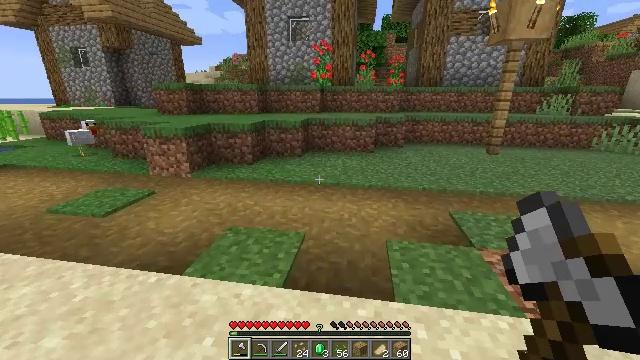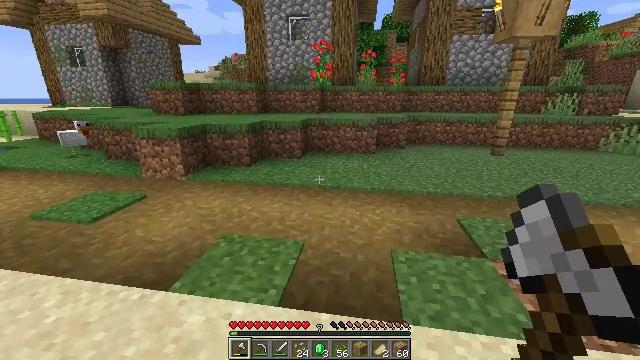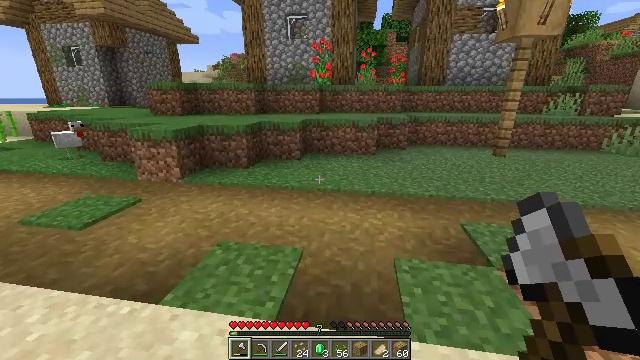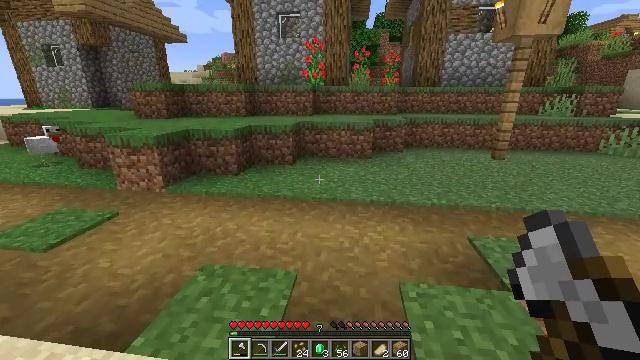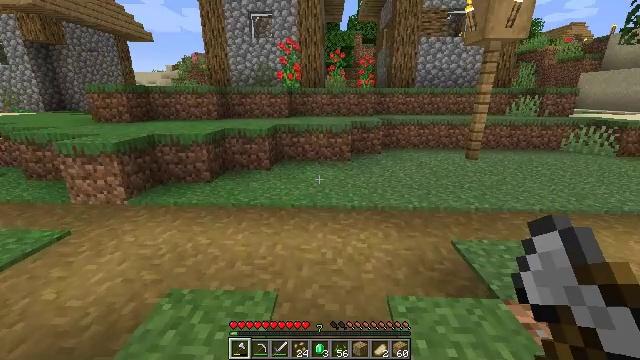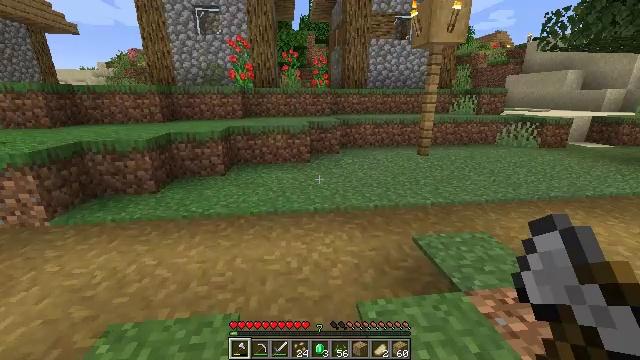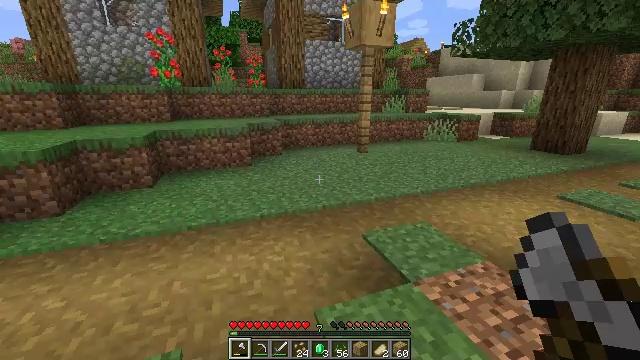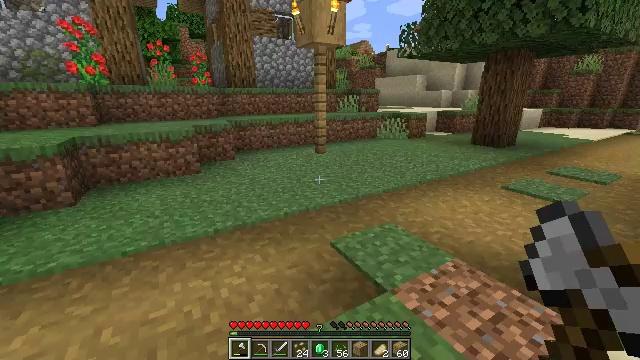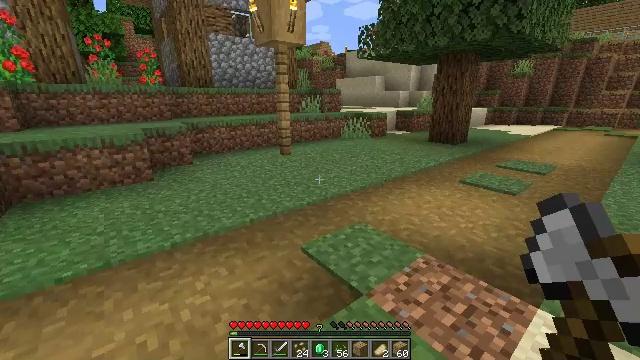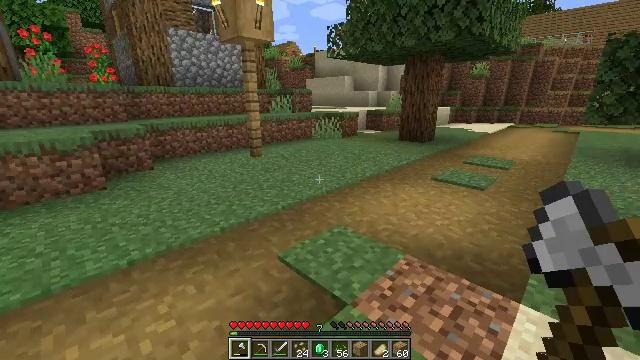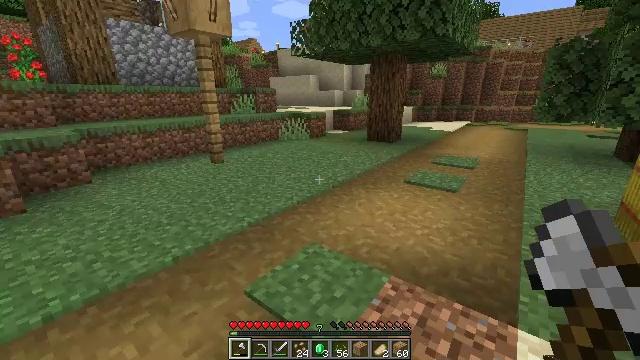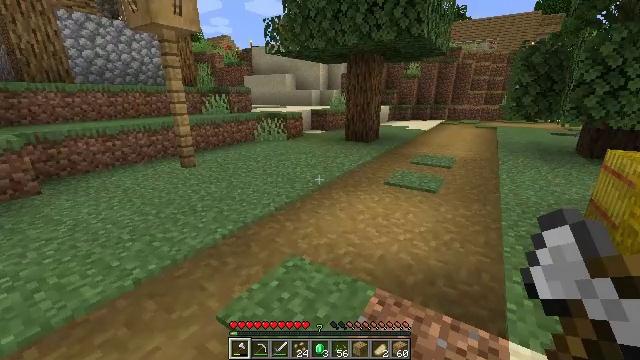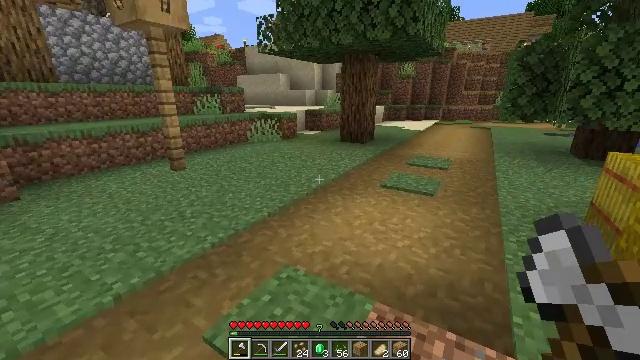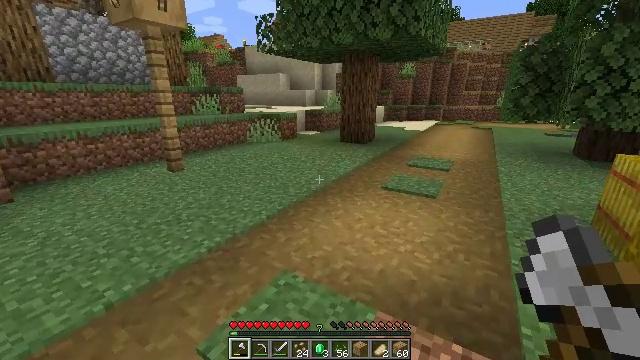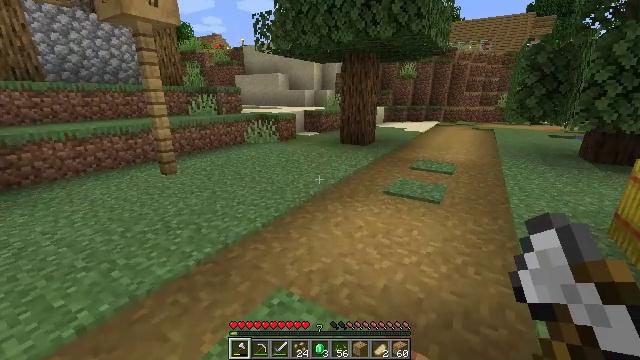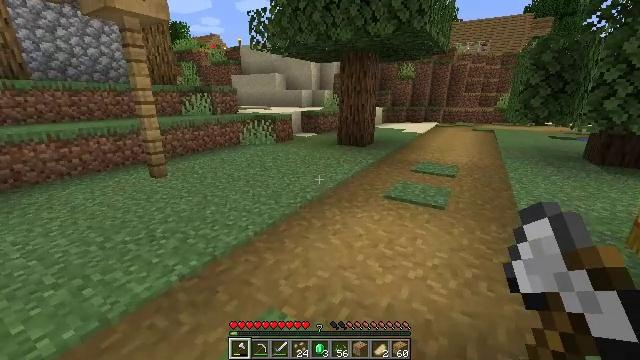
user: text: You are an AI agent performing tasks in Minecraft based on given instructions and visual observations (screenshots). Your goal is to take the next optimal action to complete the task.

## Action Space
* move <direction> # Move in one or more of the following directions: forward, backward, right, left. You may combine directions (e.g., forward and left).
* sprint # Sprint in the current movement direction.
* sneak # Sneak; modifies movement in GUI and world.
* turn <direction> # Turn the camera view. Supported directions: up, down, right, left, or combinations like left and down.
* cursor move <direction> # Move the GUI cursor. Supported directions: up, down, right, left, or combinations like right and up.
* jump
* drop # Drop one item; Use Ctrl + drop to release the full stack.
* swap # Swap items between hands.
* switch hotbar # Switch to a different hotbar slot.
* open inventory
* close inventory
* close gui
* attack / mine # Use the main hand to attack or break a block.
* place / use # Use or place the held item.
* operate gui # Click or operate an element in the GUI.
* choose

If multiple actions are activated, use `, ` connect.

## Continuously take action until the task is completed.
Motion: motion action
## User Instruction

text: Collect a hay block for crafting.
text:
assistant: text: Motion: move forward
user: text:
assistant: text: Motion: move forward
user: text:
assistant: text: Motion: move forward, turn right
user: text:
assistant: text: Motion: move forward, turn right
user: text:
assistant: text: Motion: move forward, turn right
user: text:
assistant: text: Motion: move forward, turn right
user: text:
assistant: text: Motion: move forward, turn right
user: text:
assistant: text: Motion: move forward, turn right
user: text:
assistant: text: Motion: move forward, turn right
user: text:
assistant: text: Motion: move forward, turn right
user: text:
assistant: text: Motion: move forward, turn right
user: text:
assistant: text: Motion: move forward, turn right
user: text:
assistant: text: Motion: move forward
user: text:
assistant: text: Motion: move forward
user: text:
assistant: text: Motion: move forward
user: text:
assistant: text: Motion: move forward, turn right
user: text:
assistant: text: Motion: move forward, turn right
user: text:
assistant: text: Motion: move forward, turn right
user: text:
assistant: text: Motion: move forward, turn right
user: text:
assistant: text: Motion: move forward, turn right
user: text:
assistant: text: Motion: move forward, turn right
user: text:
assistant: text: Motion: move forward, turn right
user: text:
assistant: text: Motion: move forward, turn right
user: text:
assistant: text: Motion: move forward
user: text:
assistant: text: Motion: move forward, turn right
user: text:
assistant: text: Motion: move forward
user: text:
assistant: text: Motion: move forward
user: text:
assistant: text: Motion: move forward, turn right
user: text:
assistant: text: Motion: move forward, turn right
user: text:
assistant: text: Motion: move forward, turn right